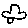
Label: car